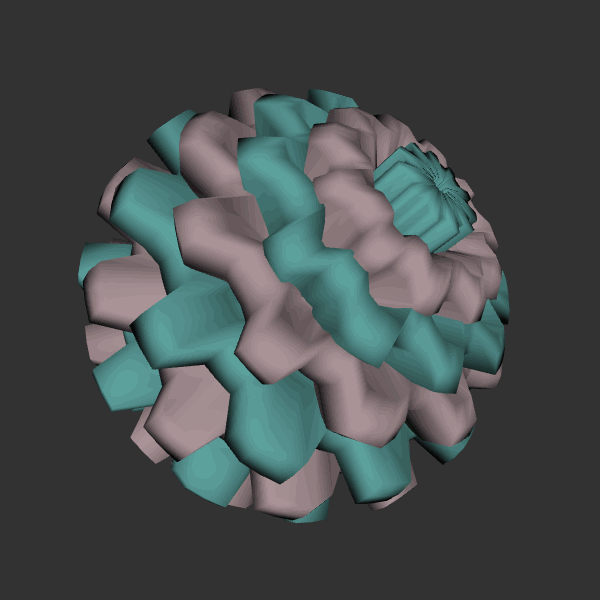
Background: dark